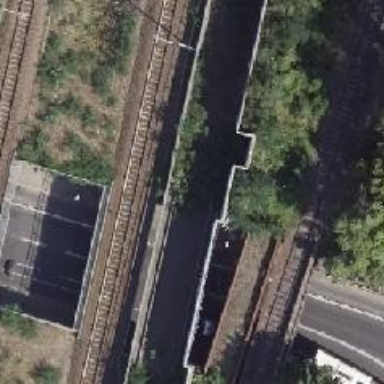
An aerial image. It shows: Bridge with contact line electrification.